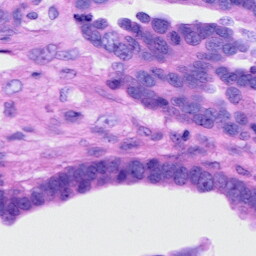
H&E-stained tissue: Ovarian